Brain MRI, t1w sequence, axial 2D slice.
Patient: age 25, sex F, weight 78 kg, height 1.78 m
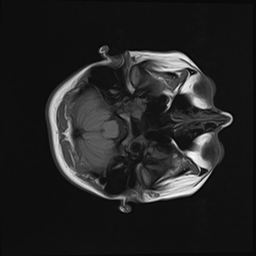